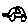
Label: car